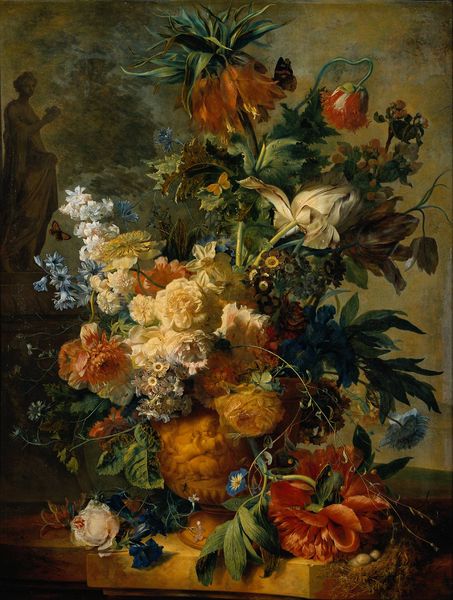
Titel: Stilleben mit Blumen
Künstler: Jan van Huysum
Standort: Amsterdam
Institution: Rijksmuseum
Schlagwörter: blau, blätter, gemälde, schatten, weiß, frauen, gelb, grün, blume, blumen, braun, bunt, frau, hintergrund, holz, licht, marmor, orange, tisch, blüten, rose, rosen, rot, beige, wand, sockel, stehen, figur, gewand, gold, blatt, pflanzen, rosa, skulptur, statue, stilleben, stillleben, vase, farbig, trocken, farbe, herbst, tulpen, weiblich, büste, plastik, plinthe, gesteck, blumenstrauss, strauß, tulpe, verblüht, stileben, arrangement, mohn, niederländisch, bläzzrt, distel, flora, gladiolen, göttin, insekten, kaiserkronen, kornblumen, lilie, nelke, schmetterling, sillleben, statuette, stängel, tischplatte, verwelt, welk, üppig, dahlien, kaiserkrone, gefallen, päonie, bbunt, üppige blumenpracht, statue im hintergrund links